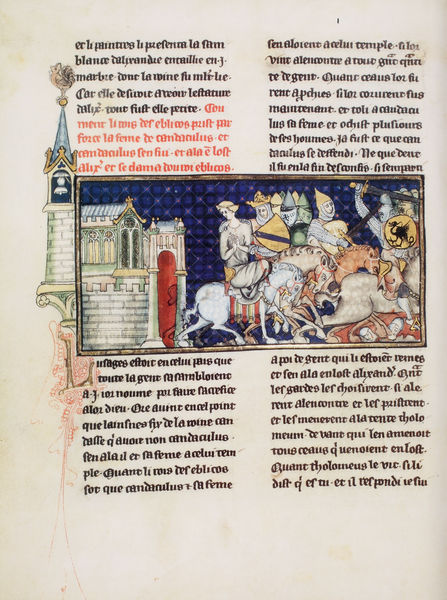
Titel: Berliner Alexanderroman
Institution: Berlin, Preußischer Kulturbesitz, Kupferstichkabinett
Schlagwörter: kampf, stadt, frau, männer, schwarz, rot, pferd, pferde, reiter, turm, schrift, papier, schlacht, soldaten, tor, zinnen, schild, buch, burg, rechteck, druck, seite, illustration, schwert, schwerter, ritter, schimmel, buchseite, wappen, mittelalter, drache, handschrift, latein, buchillustration, buchmalerei, chronik, manuskript, schwerd, rotter